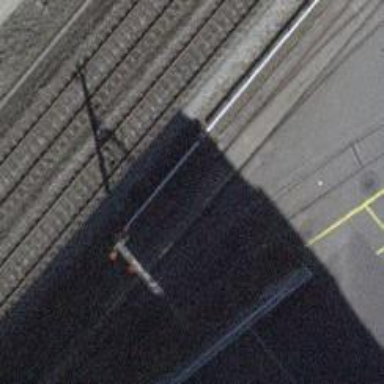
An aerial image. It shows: Single railway spur track.